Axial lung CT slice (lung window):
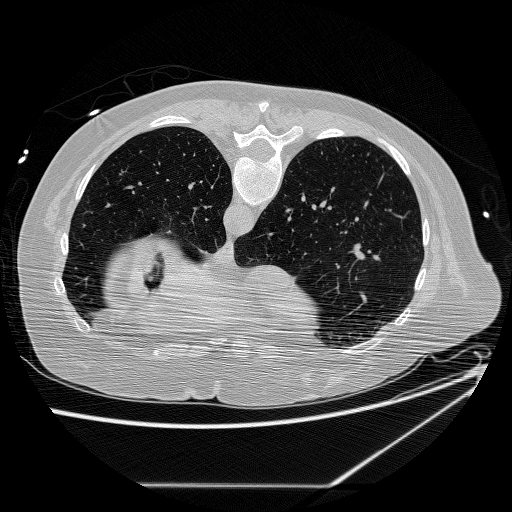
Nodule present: no